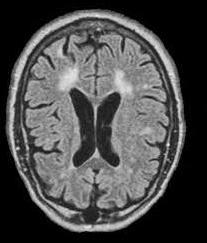
Label: notumor